Question: When running an swf in Flashdevelop, I can specify the dimensions that the flashplayer will open in using the projects properties.

I would like to specify these dimensions in IntelliJ. I figure this can be done somewhere in the run configuration?
Is this possible?
Thanks!
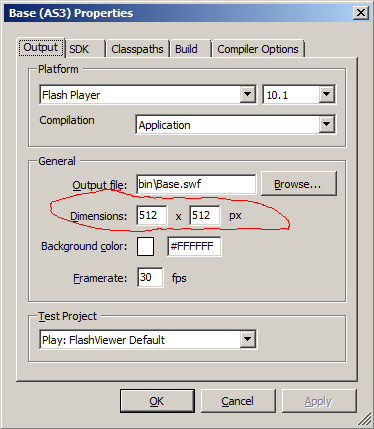
Answer: You need to add [SWF] metadata to your main class:
'''
[SWF(width="512", height="512")]
public class MySprite extends Sprite {
...
}
'''
or
'''
<s:Application xmlns:fx="http://ns.adobe.com/mxml/2009" xmlns:s="library://ns.adobe.com/flex/spark">
<fx:Metadata>
[SWF(width="512", height="512")]
</fx:Metadata>
...
</s:Application>
'''